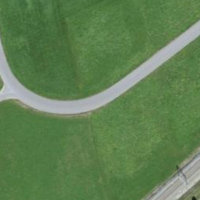
EUNIS habitat code: 24
Species observed at this site:
Silene dioica